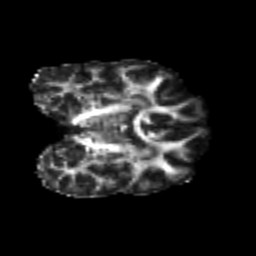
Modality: FA
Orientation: coronal
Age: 20
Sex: female
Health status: healthy
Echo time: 0.074 s